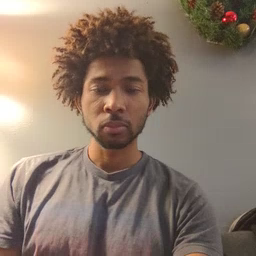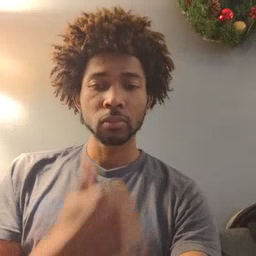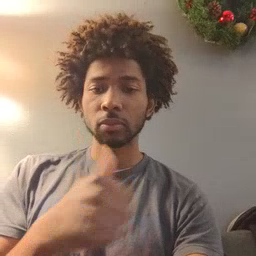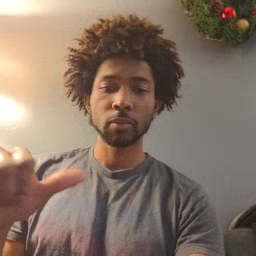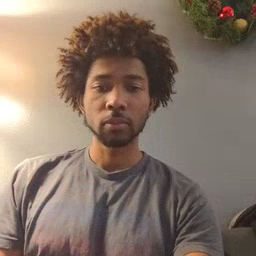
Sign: any